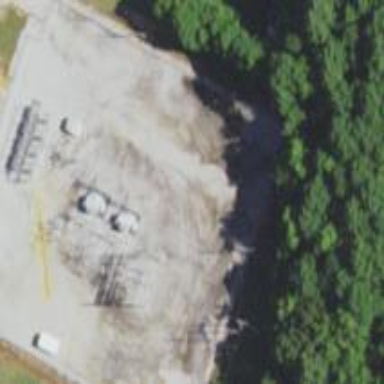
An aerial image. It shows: Distribution substation surrounded by fence.